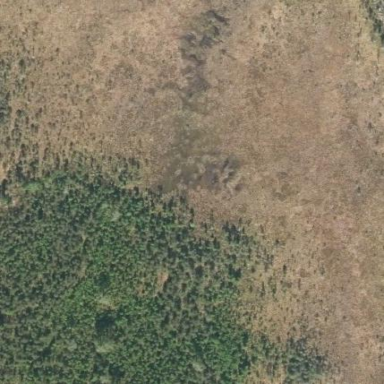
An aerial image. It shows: Marshy wetland area.